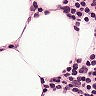
Metastatic tissue present: no